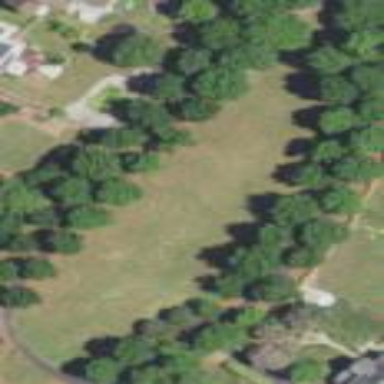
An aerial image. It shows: Recreation ground.